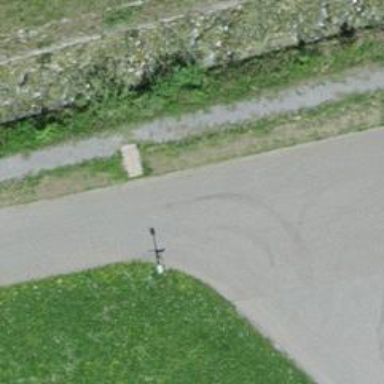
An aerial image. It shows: Gravel path with excellent trail visibility.